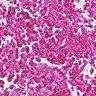
Metastatic tissue present: no